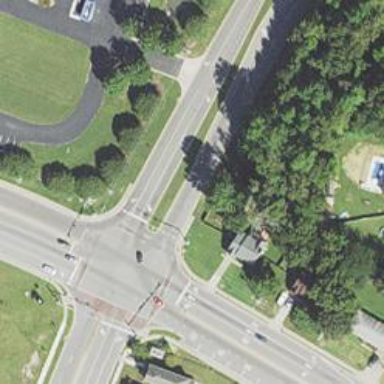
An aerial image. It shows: Marked road crossing.